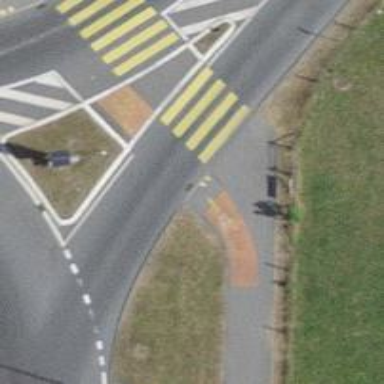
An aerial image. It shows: Uncontrolled zebra crossing on the road.